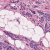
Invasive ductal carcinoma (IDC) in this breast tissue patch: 1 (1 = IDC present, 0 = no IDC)